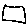
Label: square